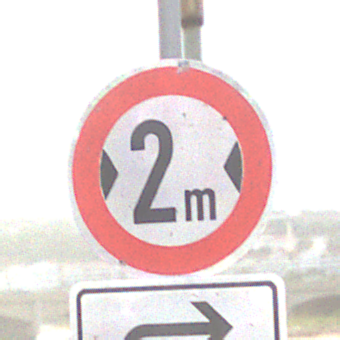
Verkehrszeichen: TatsaechlicheBreite2
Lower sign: RichtungsangabeDurchPfeile5
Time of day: MorningAfternoon
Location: Outdoor (Suburban)
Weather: PartlyCloudy
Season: NotSpecified
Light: Natural